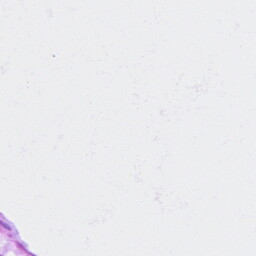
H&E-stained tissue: Ovarian